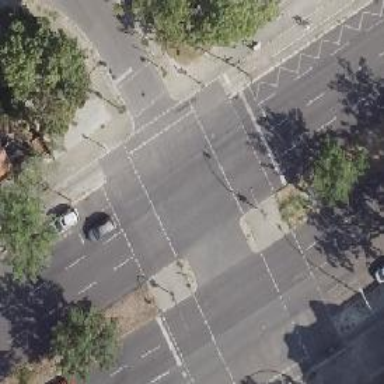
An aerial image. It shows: Primary highway with asphalt surface. There is cycle track on the right.